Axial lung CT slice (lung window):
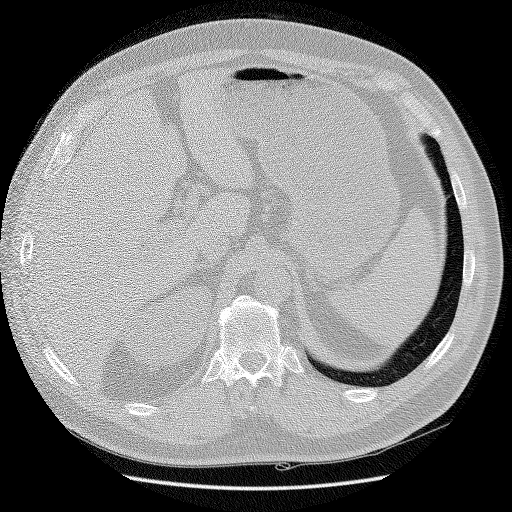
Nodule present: no